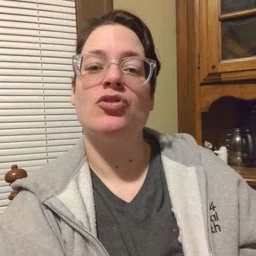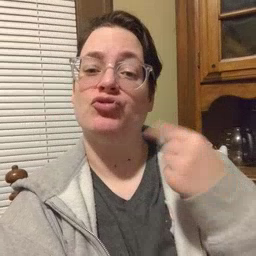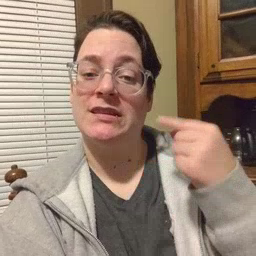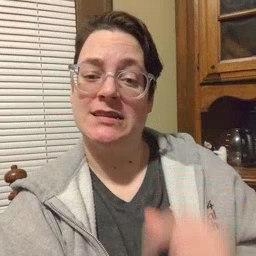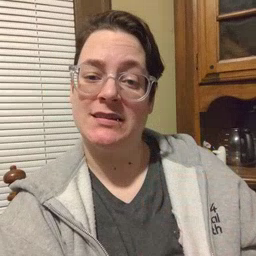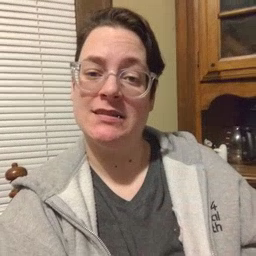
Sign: green